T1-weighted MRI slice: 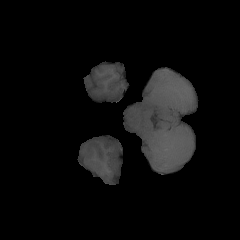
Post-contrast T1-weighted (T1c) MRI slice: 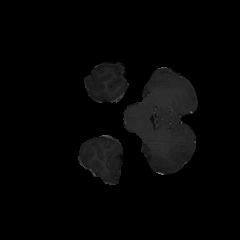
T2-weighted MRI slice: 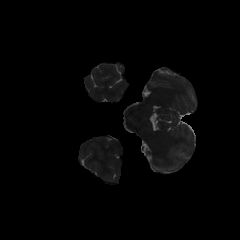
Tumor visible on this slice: no